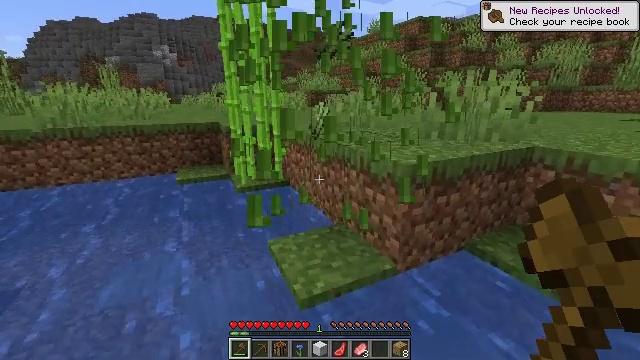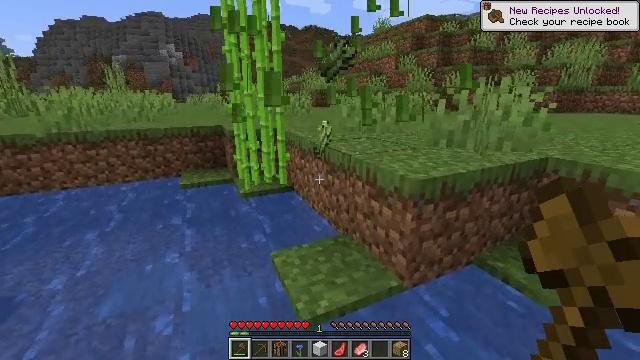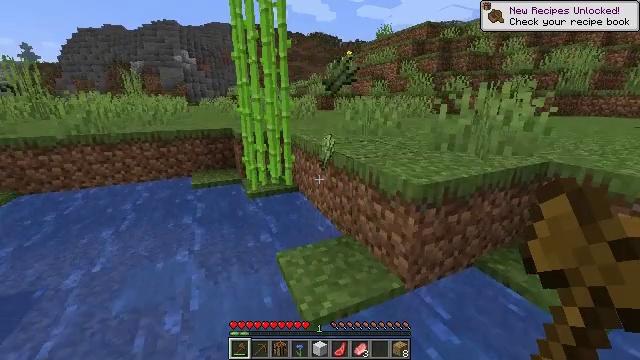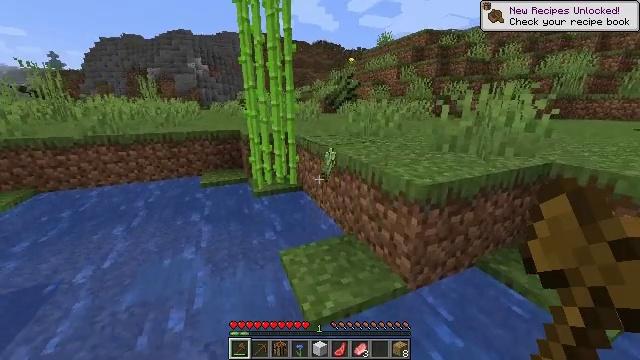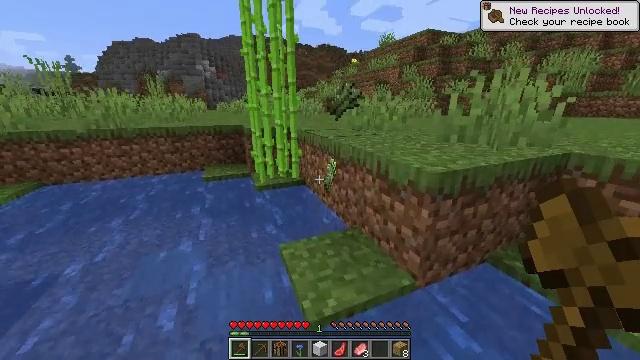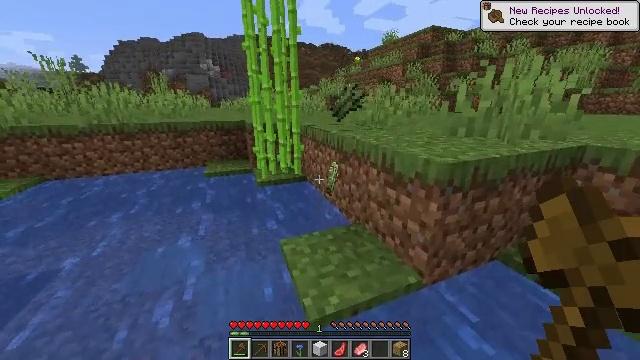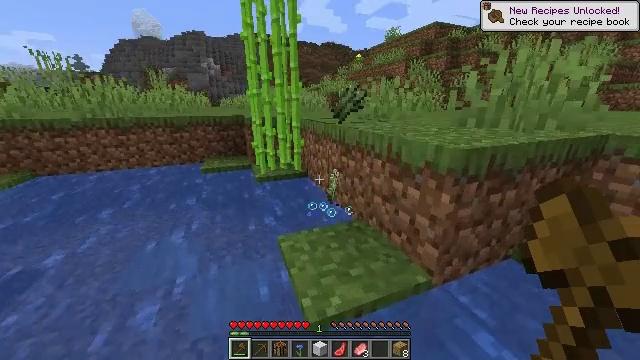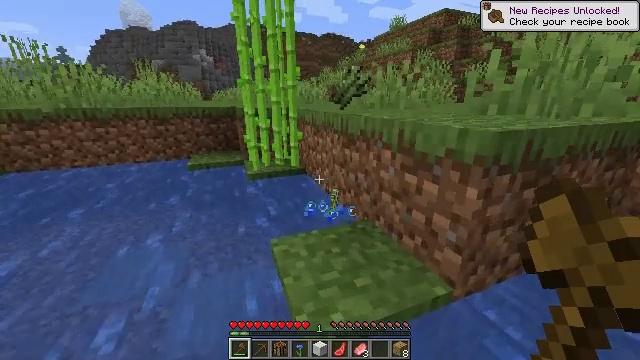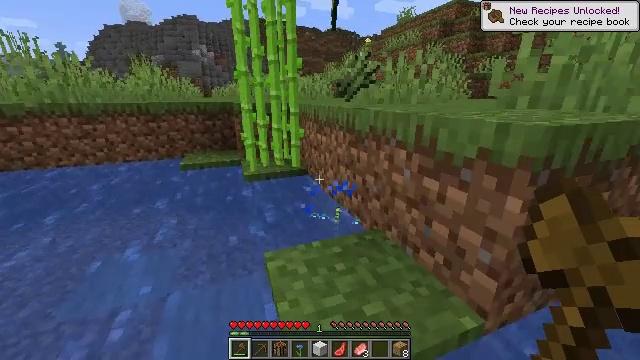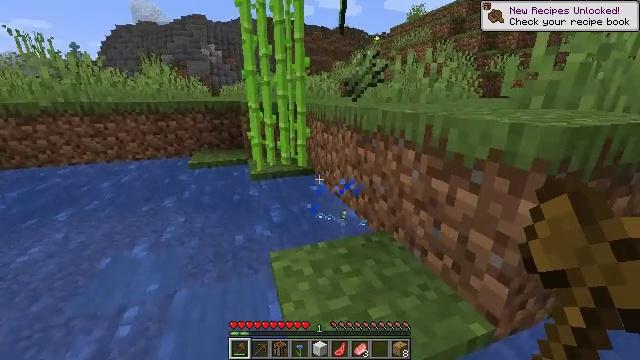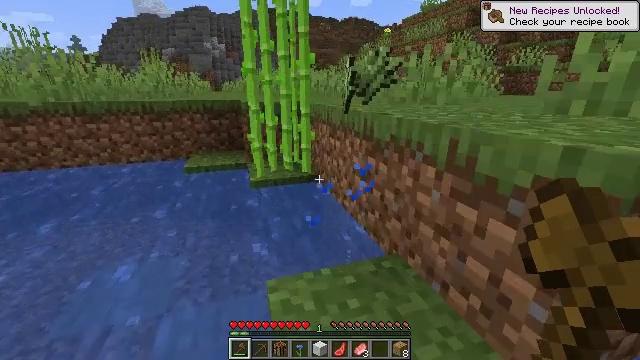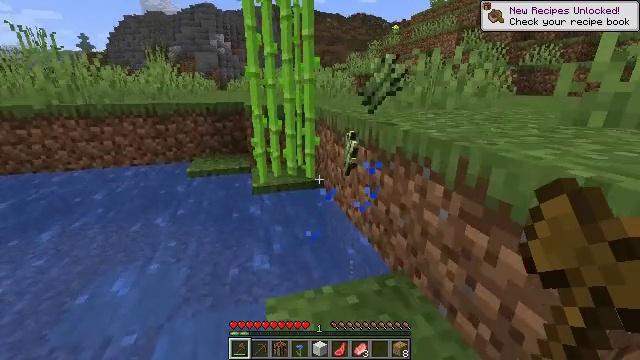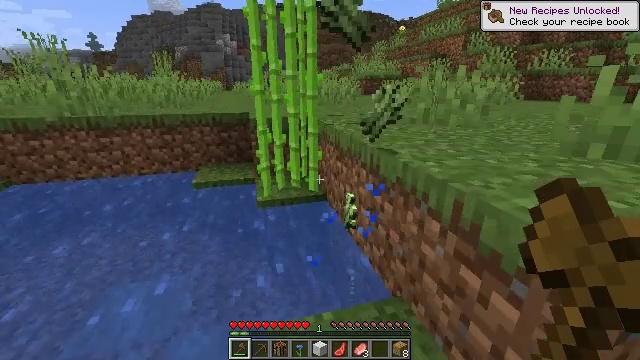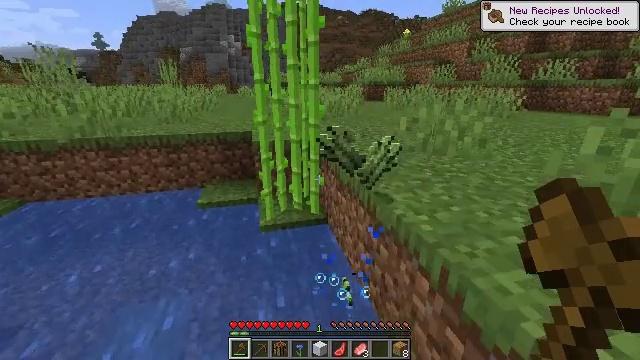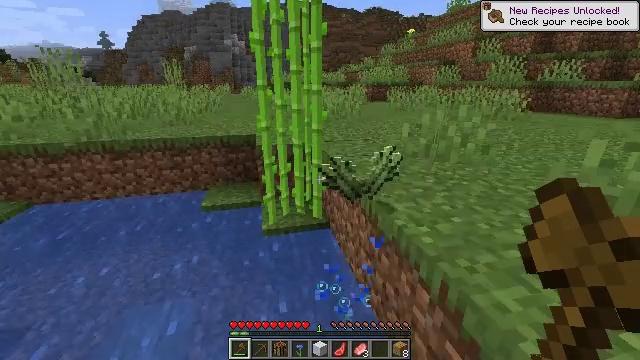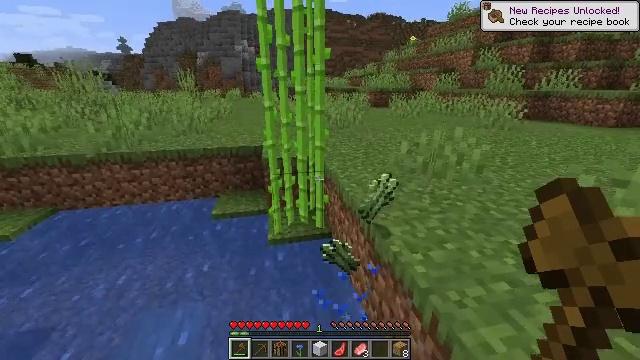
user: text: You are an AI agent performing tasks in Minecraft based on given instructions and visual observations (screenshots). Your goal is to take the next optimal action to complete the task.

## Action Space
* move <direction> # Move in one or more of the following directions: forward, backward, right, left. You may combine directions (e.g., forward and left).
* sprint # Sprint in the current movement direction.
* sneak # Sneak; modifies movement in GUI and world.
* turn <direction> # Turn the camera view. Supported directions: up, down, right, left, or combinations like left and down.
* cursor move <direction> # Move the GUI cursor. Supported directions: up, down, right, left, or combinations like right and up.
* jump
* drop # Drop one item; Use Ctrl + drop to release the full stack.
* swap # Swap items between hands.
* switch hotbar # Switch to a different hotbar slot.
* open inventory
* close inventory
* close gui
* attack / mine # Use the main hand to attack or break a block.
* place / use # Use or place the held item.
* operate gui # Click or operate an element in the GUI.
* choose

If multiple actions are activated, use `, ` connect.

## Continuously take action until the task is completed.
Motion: motion action
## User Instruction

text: Gather sugar cane for crafting.
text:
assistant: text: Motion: move forward, sprint, turn left, jump
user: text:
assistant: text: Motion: move forward, sprint, turn left, jump
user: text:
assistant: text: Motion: move forward, sprint, jump
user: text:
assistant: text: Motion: move forward, sprint, jump
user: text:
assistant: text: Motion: move forward, sprint, jump
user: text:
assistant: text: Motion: move forward, sprint, jump
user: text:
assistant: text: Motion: move forward, sprint, jump
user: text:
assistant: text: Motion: move forward, sprint, jump
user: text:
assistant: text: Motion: move forward, sprint, turn left, jump
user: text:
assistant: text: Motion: move forward, sprint, turn left, jump
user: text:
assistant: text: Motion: move forward, sprint, turn left, jump
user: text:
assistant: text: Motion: move forward, sprint, turn left, jump
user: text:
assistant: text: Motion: move forward, sprint, jump
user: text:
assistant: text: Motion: move forward, sprint, jump
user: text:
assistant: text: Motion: move forward, sprint, turn left, jump
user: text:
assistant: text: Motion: move forward, sprint, jump
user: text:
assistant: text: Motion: move forward, sprint, jump
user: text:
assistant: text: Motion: move forward, jump
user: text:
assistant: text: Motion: move forward
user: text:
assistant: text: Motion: move forward
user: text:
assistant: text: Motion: move forward
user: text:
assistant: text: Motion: move forward, turn left
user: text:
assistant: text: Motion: move forward, turn left
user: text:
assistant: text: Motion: move forward, turn left
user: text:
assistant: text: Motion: move forward, turn left
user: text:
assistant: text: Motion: move forward
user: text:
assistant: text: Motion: move forward
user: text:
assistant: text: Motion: move forward
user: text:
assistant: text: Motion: move forward
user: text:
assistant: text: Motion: no_op